Field crop: tomato
Growth stage: 1
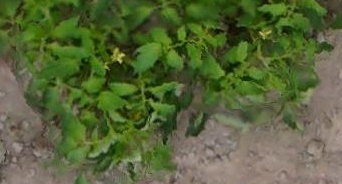
Species: tomato